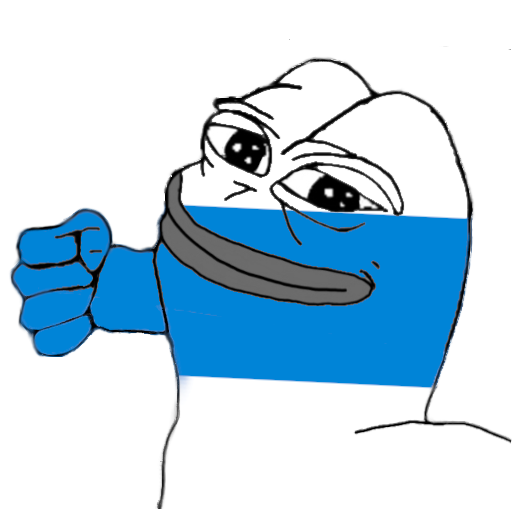
Label: 5_Pepe